Question: I have a set of data in a website table that has multiple pages that I need to parse and add the values of a certain field, specifically price field and an inventory field. Does anyone know if there is an extension in Chrome or Firefox that can facilitate this type of functionality? Here is an example of the data I need:

I would like a very simple summary like "Total Inventory Price: $500.00". I wouldn't even mind if it were per page and I had to write down each new total and add them up myself. I am proficient in jQuery and such so if I could somehow write this myself, I wouldn't even mind a pointer in that direction. It would have to be an extension though as I don't have direct access to the page.
Could a greasemonkey script do this?
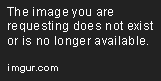
Answer: If you're proficient in jQuery, and know how to extract the data from that table and do your own calculations, then it will be super easy for you to do! Please refer to the documentation, it has all the information you need to do such thing:
<URL>
## One Way
If you want this to always show the totals when you visit that page, then you can use a <URL>. The content script world will have direct communication to the DOM of that page, so you can use jQuery and do your thing. Skeleton for that would be:
'''
{
"name": "Content Script test",
"version": "0.1",
"description": "Content Script test",
"content_scripts": [
{
"matches": ["http://www.website.com/*"],
"js": [ "jquery-1.4.2.min.js", "cs.js" ],
"run_at": "document_start",
"all_frames": true
}
]
}
'''
'''
// Your jQuery
'''
## Another Way
If you want to show the totals only when you click on a button on the browser. You can use a <URL> to listen when you click on that browser action. Basically, the skeleton for that would be:
'''
{
"name": "Browser Action test",
"version": "0.1",
"description": "Content Script test",
"background_page": "background.html",
"browser_action": {
"default_icon": "icon19.png",
"default_title": "Browser Action Test"
},
"permissions": [ "tabs", "http://www.website.com/*" ]
}
'''
'''
chrome.browserAction.onClicked.addListener(function(tab) {
chrome.tabs.executeScript(tab.id, {file: 'jquery-1.4.2.min.js'});
chrome.tabs.executeScript(tab.id, {file: 'cs.js'});
});
'''
'''
// Your jQuery
'''
That's it, please refer to the documentation for more assistance, the code above is untested, so don't be surprised if stuff don't work right out of the box :)